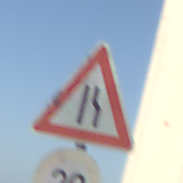
Verkehrszeichen: EinseitigVerengteFahrbahnRechts
Zusatzzeichen unten: Geschwindigkeit20
Umgebung: Outdoor, Urban
Tageszeit: MorningAfternoon
Wetter: Clear
Licht: Natural
Jahreszeit: NotSpecified
Kontrast: HighContrast